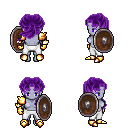
a pixel art fantasy rpg character, female body template, dark elf, purple skin, gold arm armor, white pants, purple princess hairstyle, gold gloves, gold boots, shield, four views (front, back, left, right), 2x2 character sprite sheet, small pixel art, hard edges, no anti-aliasing